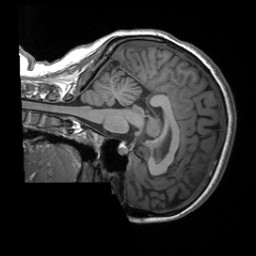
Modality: T1w
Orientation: sagittal
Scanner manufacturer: siemens
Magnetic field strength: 3 T
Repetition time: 2 s
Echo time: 0.0023 s